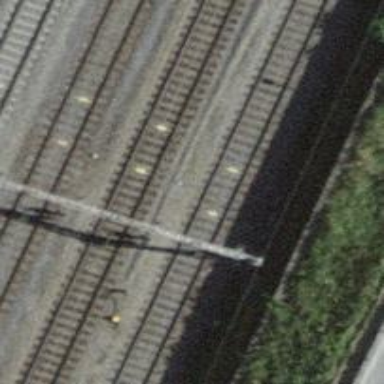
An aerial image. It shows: Railway signal.